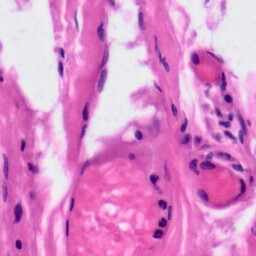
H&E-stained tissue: Tonsil